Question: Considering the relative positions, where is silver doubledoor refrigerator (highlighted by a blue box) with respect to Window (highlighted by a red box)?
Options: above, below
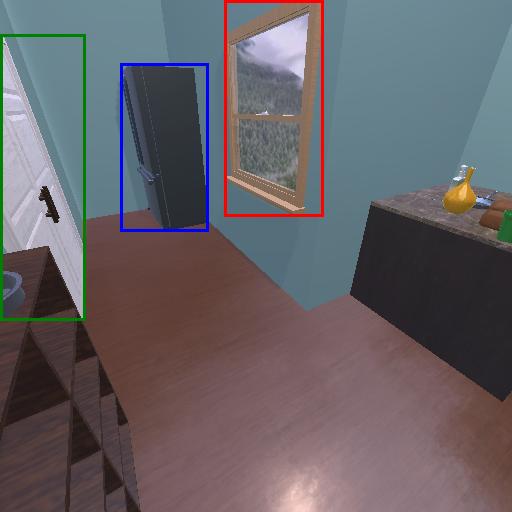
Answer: above